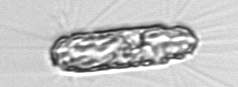
Label: Corethron_hystrix